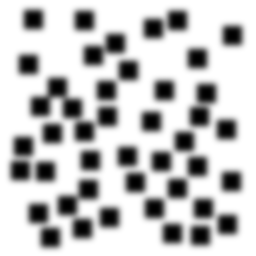
Squares: 44
Triangles: 0
Stars: 0
Total shapes: 44